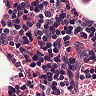
Metastatic tissue present: no